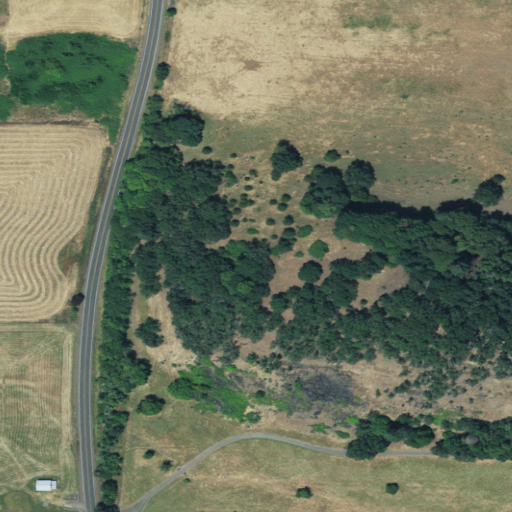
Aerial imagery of mountain in Oregon named Diamond Hill containing pasture, open development, low intensity development, evergreen forest, and medium intensity development